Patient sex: M
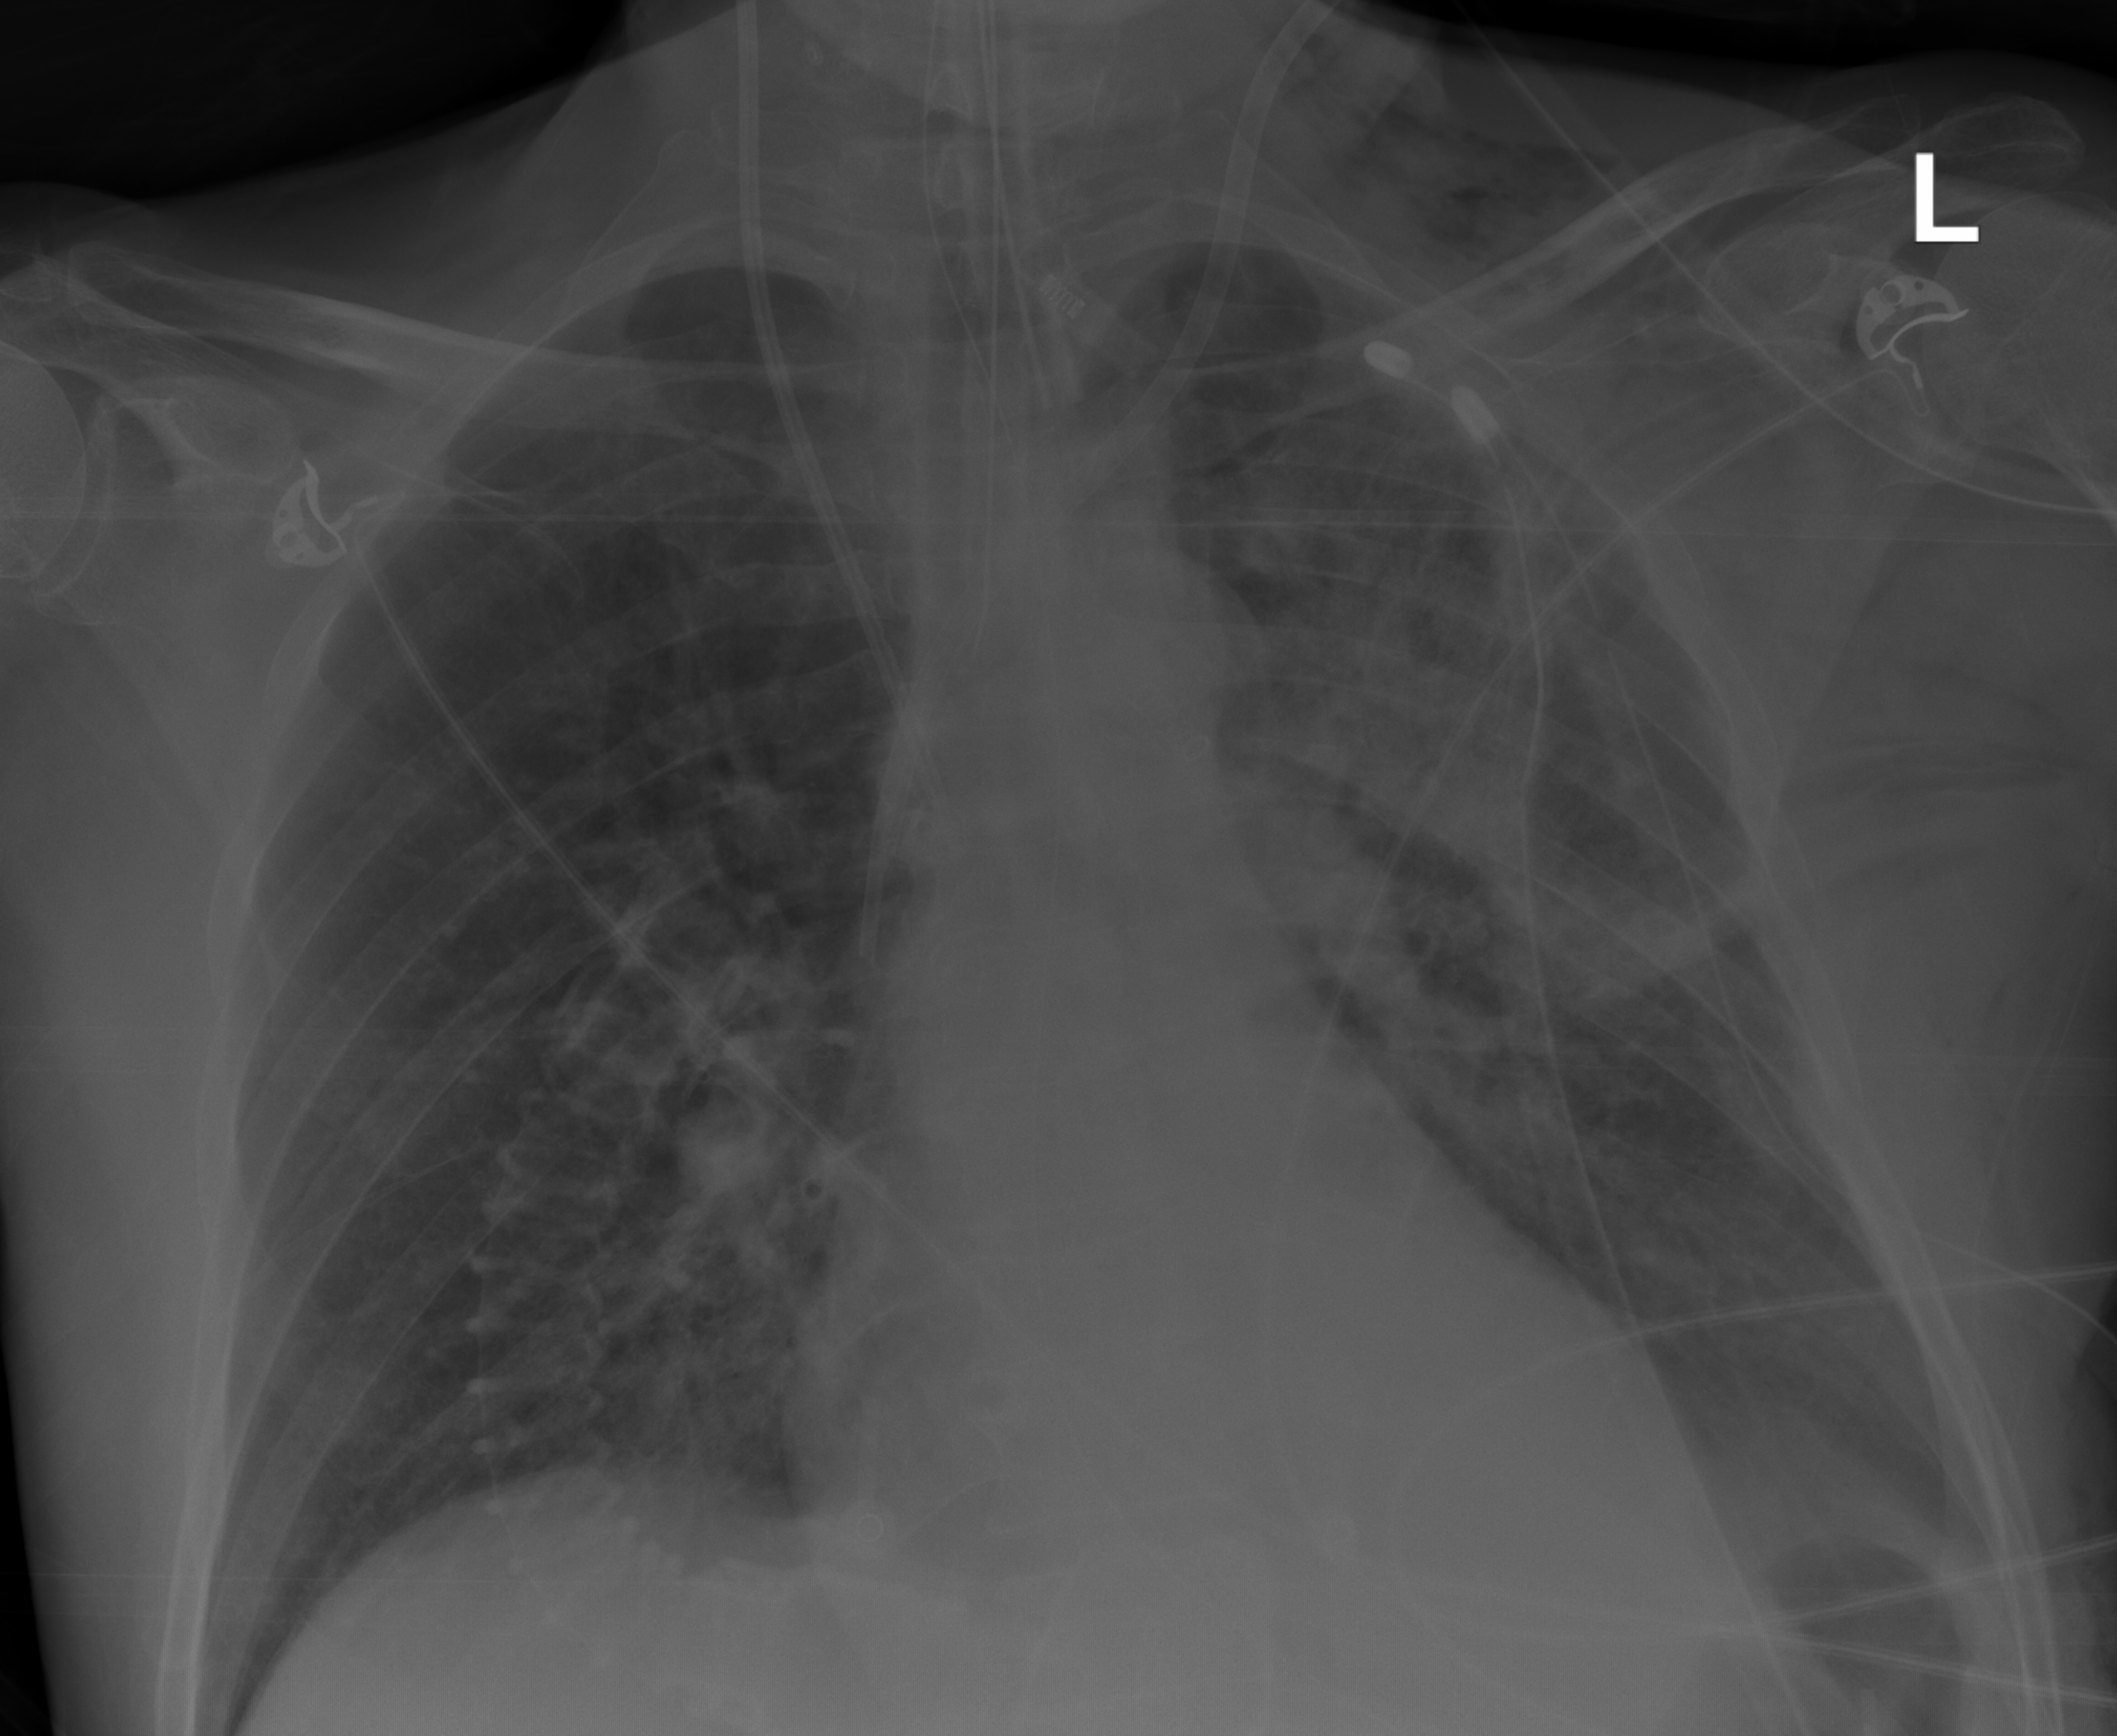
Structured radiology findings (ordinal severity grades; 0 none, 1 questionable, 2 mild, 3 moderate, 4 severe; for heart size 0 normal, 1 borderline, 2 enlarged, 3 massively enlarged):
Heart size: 0
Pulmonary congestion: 0
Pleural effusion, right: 0
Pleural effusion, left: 1
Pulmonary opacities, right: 0
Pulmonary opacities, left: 3
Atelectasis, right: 2
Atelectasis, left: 2